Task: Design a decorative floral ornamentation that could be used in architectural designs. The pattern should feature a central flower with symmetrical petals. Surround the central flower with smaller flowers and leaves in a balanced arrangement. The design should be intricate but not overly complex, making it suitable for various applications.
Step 770:
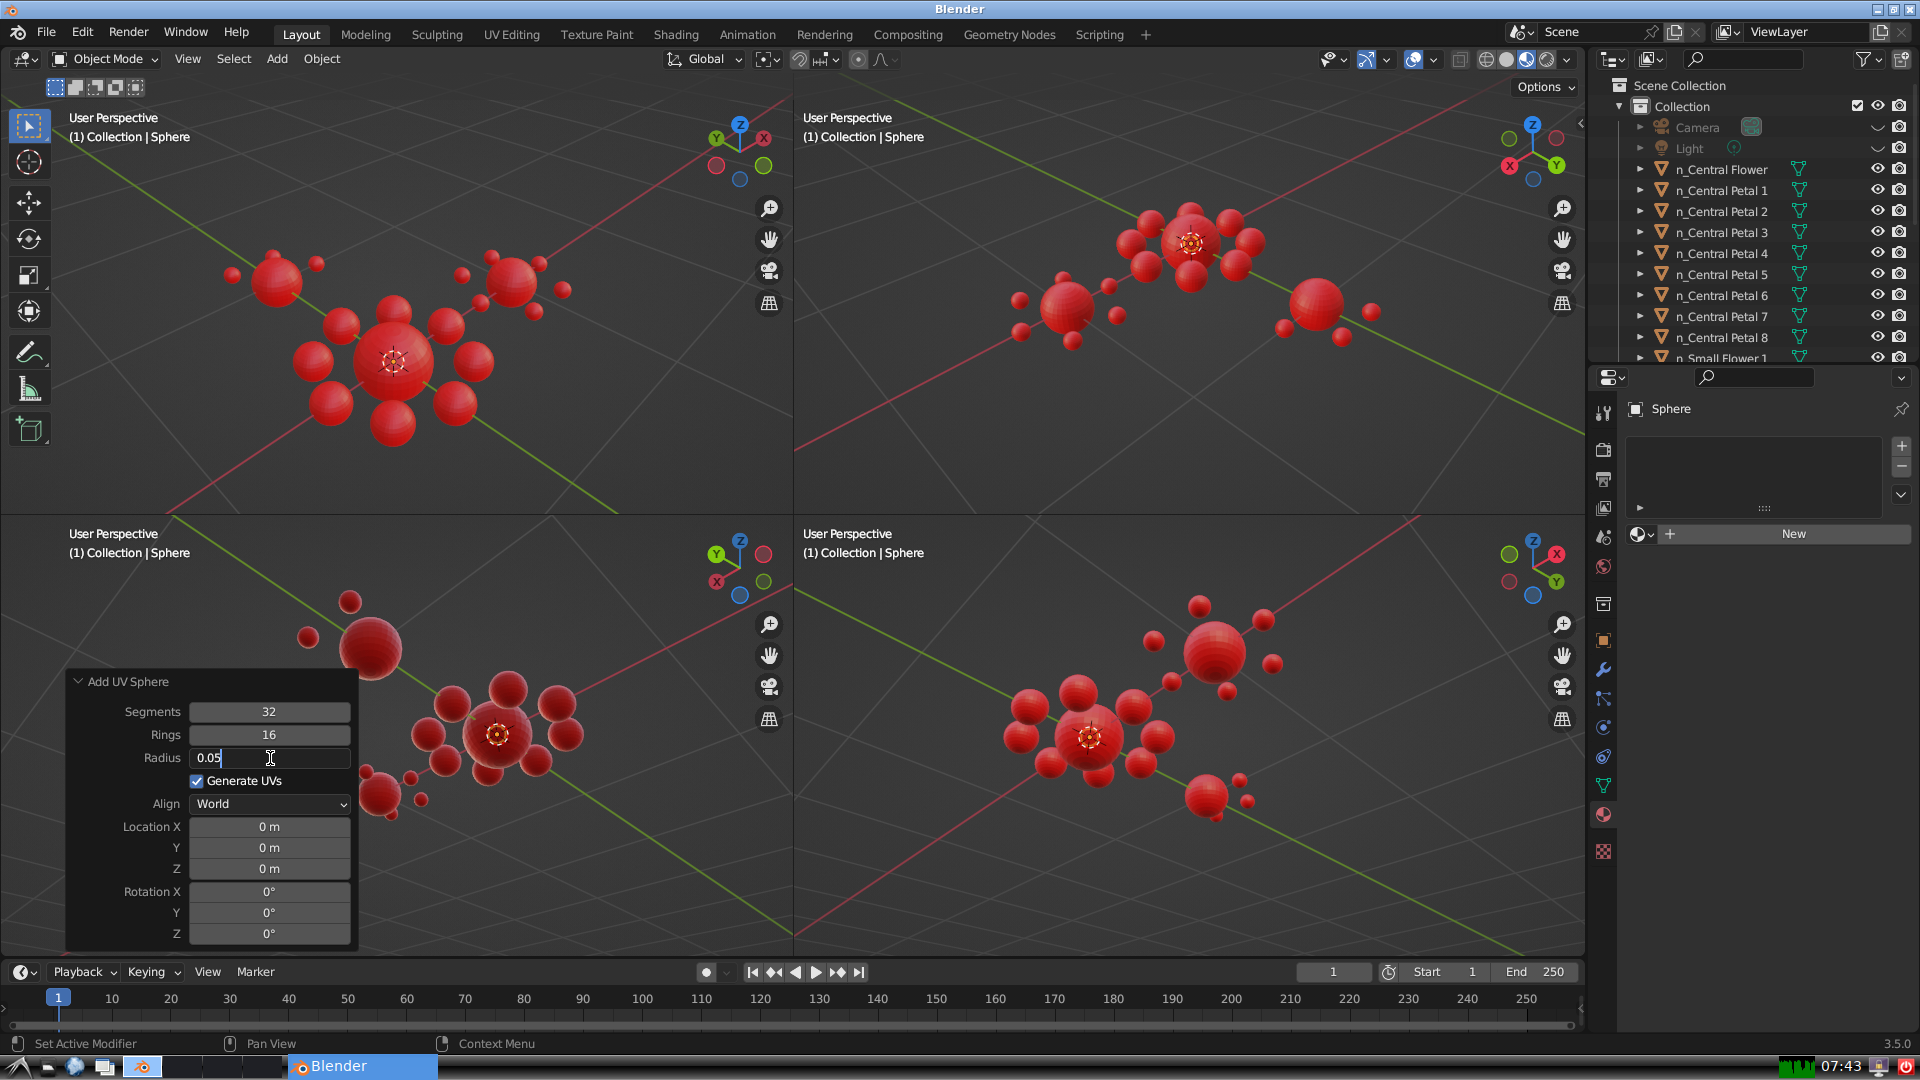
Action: {"key_press": ['Return']}